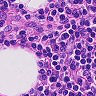
Metastatic tissue present: no